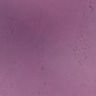
Metastatic tissue present: no